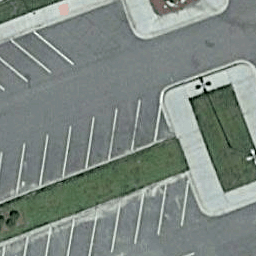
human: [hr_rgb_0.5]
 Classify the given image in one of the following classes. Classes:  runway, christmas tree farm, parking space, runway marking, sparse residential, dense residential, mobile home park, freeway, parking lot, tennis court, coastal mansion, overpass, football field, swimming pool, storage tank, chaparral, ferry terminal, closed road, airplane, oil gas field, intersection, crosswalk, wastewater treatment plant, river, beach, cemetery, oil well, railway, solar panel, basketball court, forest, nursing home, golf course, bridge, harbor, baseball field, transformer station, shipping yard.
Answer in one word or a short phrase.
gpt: parking space